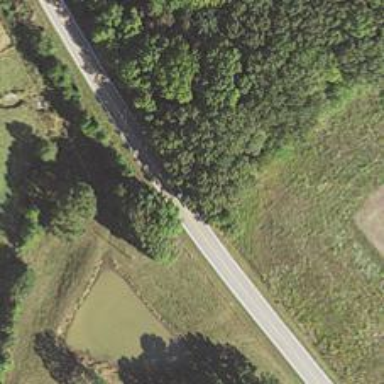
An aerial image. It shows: Secondary road.